Question: I want to use Pax logging in my application. So I need to add two bundles and . How can I add those two bundles to run configuration of my application.
I mean can see them and choose in run configuration:
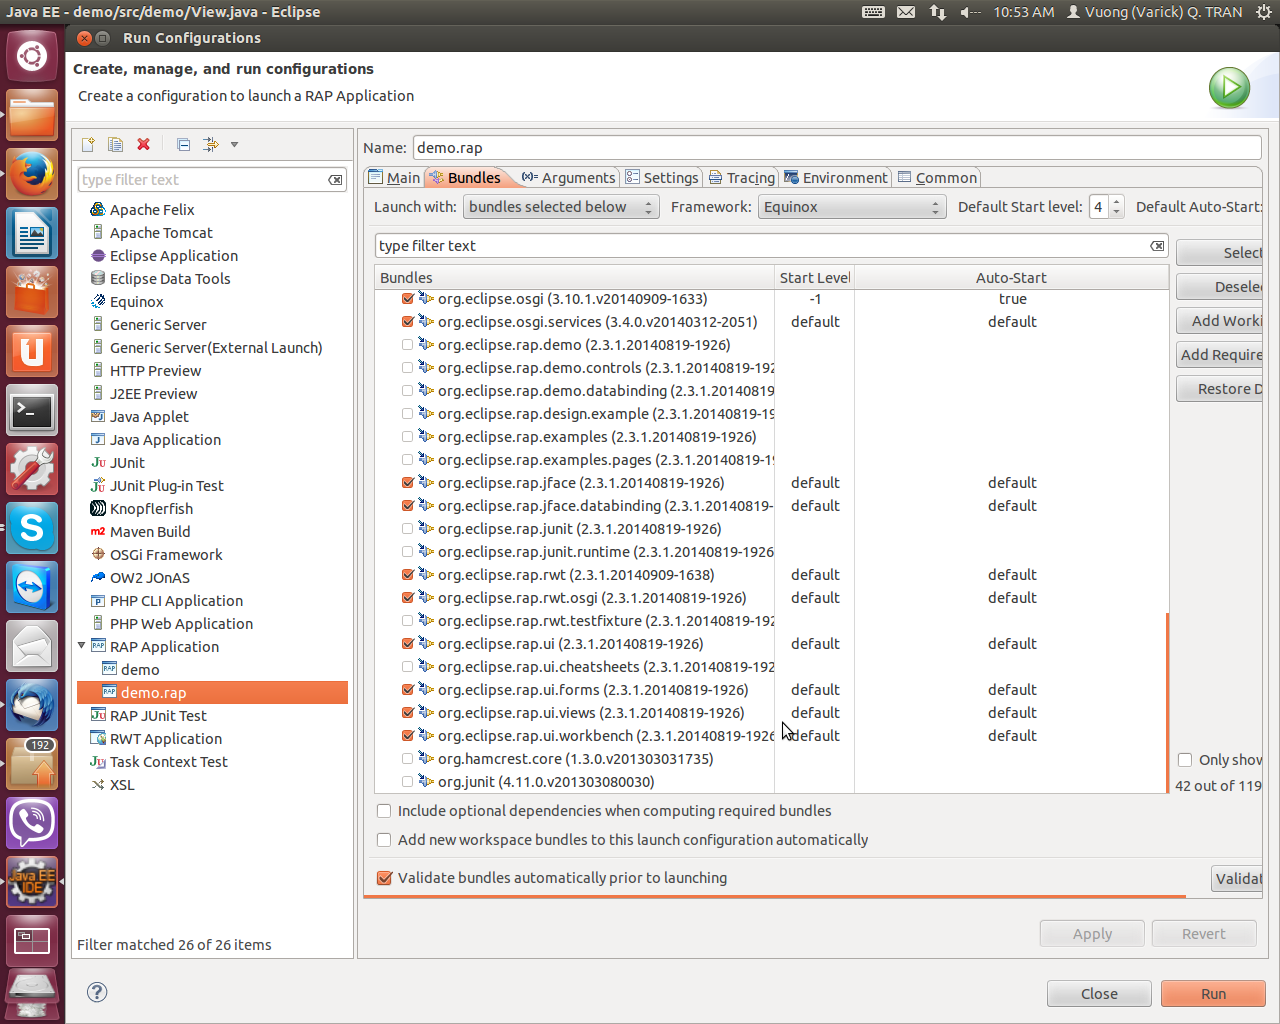
Answer: To see the bundles in the 'Run Configuration' dialog you'll need to add them to the Eclipse 'Target Platform'.
'''
Window->Preferences->Plug-in Development->Target Platform
'''
In there you can modify or create a new target platform that Eclipse builds against. If you make sure you add the directory with the PAX logging jar files you should then be able to select them in the 'Run Configuration'.
To add the jars to an existing target platform select it in the 'Target Definitions' list and click edit. The 'Add' button at the right of the next dialog will allow you to add a 'Directory'. Point this at the folder containing your jar files. Eclipse will scan the directory and add the jars to the target platform.